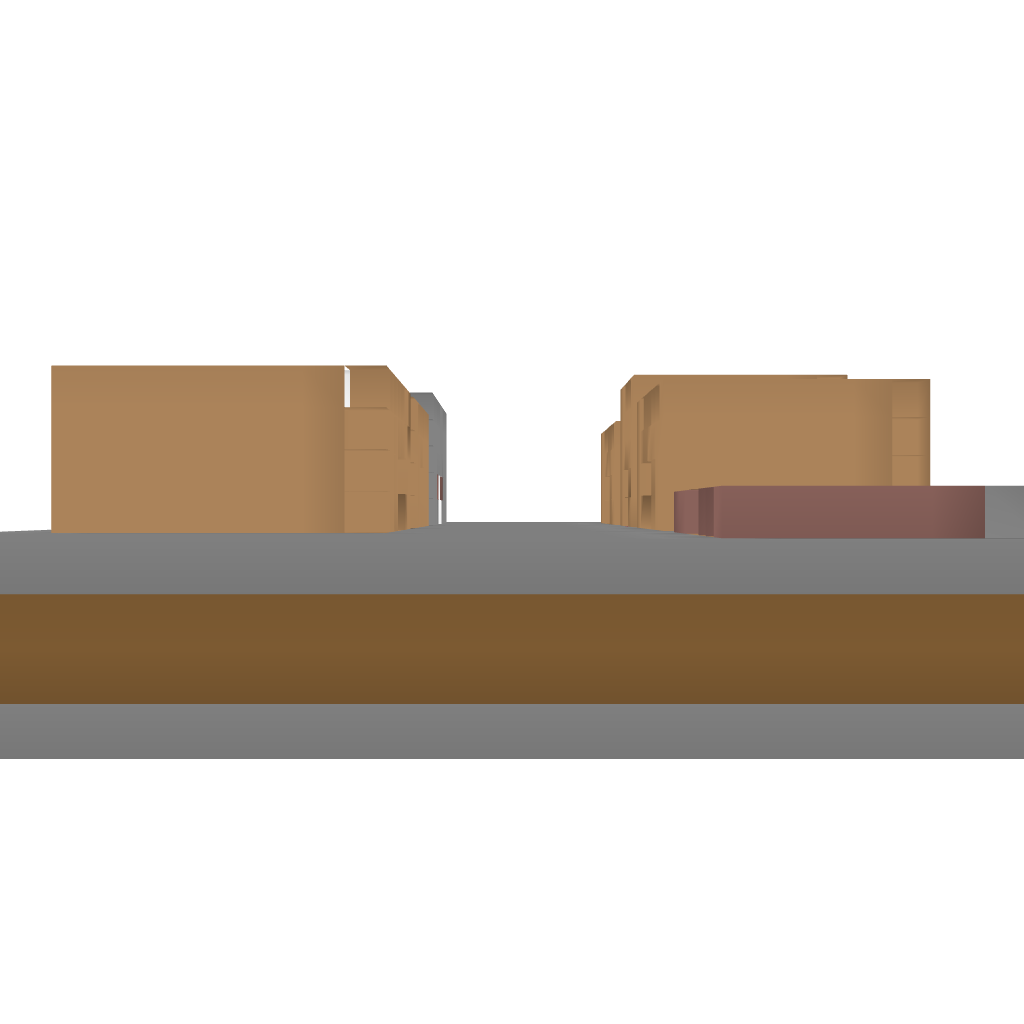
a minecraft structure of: A small town 4 blocks of earth with houses without roof houses are 4 blocks high